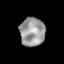
Tissue: skin
Cell type: Epithelial cells
Senescence score: 0.2787
Nuclear area (px): 701
Mean DAPI intensity: 154.873